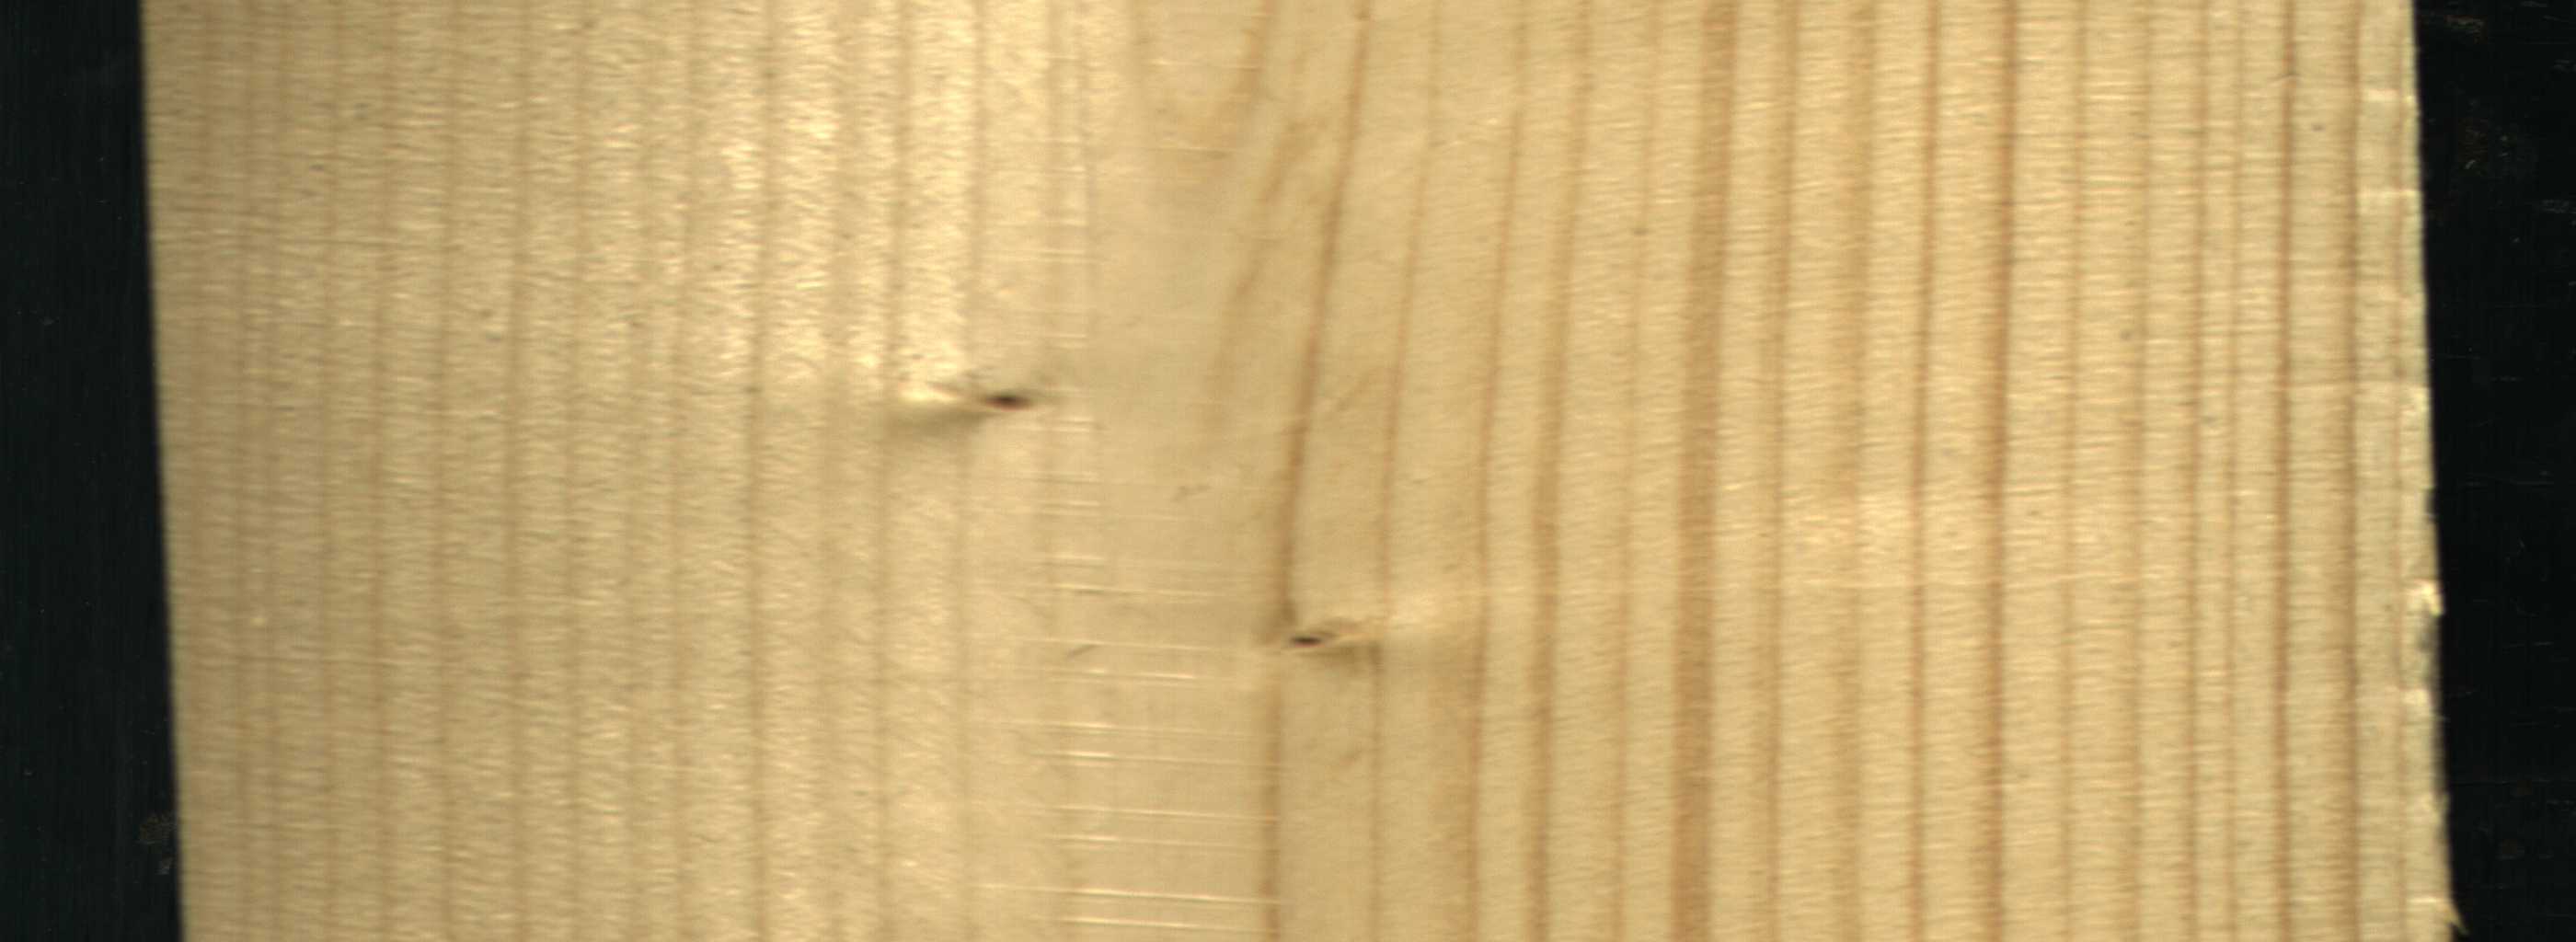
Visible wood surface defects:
Live_Knot
Live_Knot